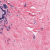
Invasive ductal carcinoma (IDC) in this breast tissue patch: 0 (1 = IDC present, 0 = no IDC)